Interaction volume radius: 10 \u00c5
Interaction volume height: 20 \u00c5
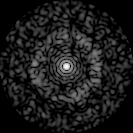
Disorder parameter: 0.8431